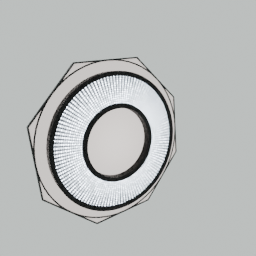
Label: lighting